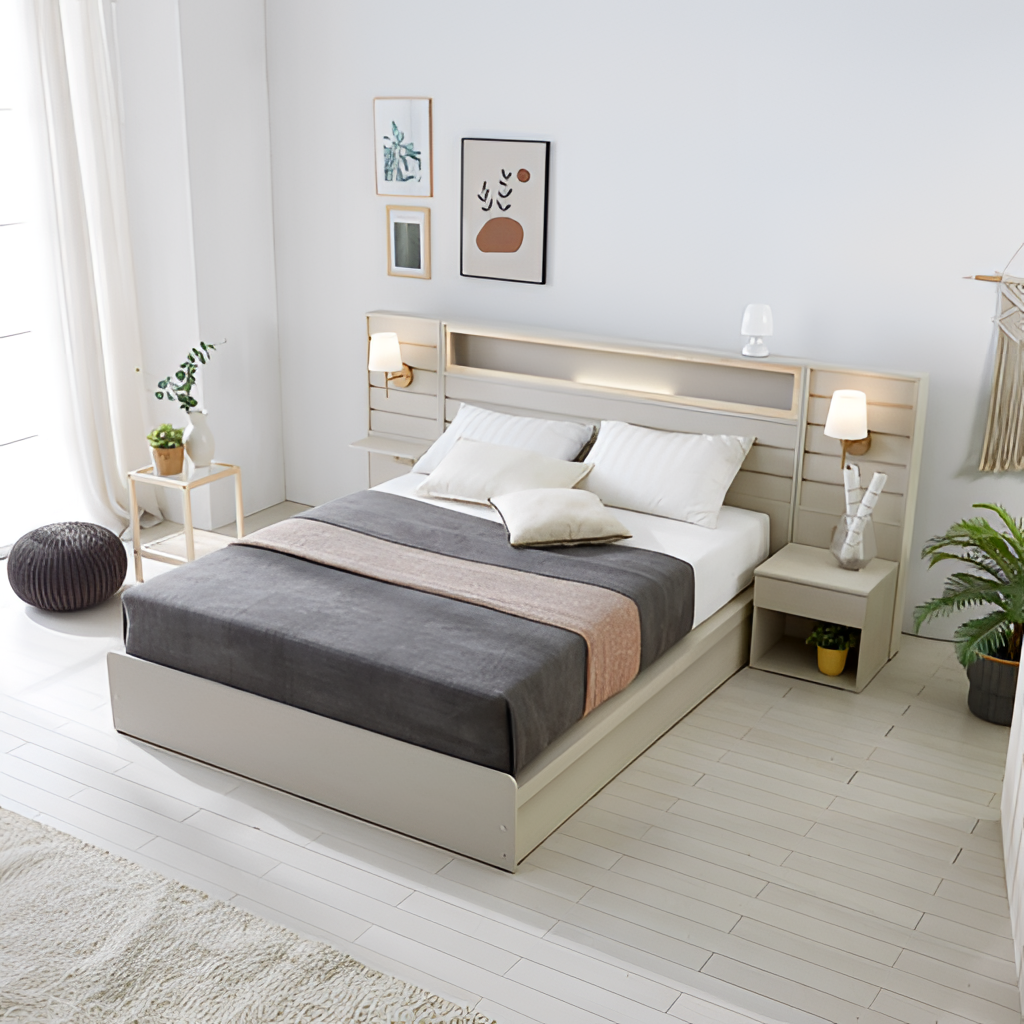
wood backlit headboard bed, bedroom, modern, wood flooring, with plank pattern, white paint wallpaper, with solid pattern